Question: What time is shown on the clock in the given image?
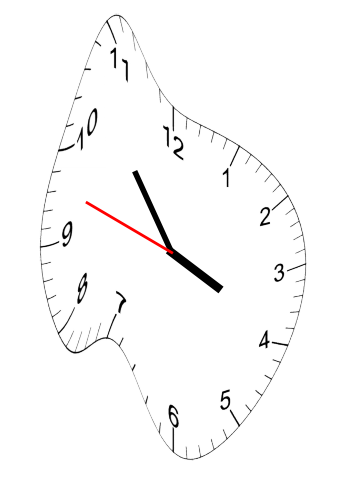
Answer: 03:53:48